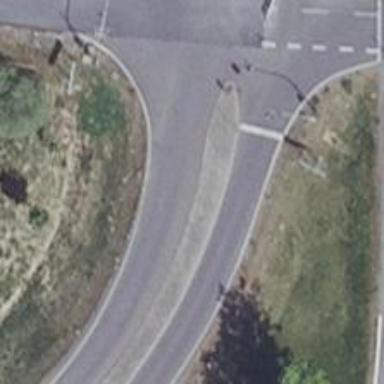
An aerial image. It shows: Tertiary road with asphalt surface.